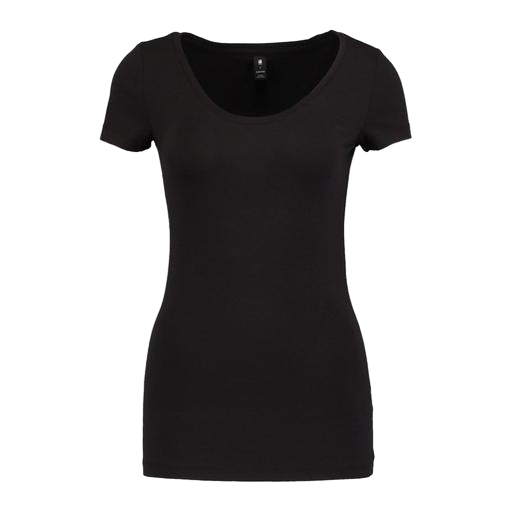
black scoop neck t-shirt, slim fitted black t-shirt, black stretch scoop tee, white background